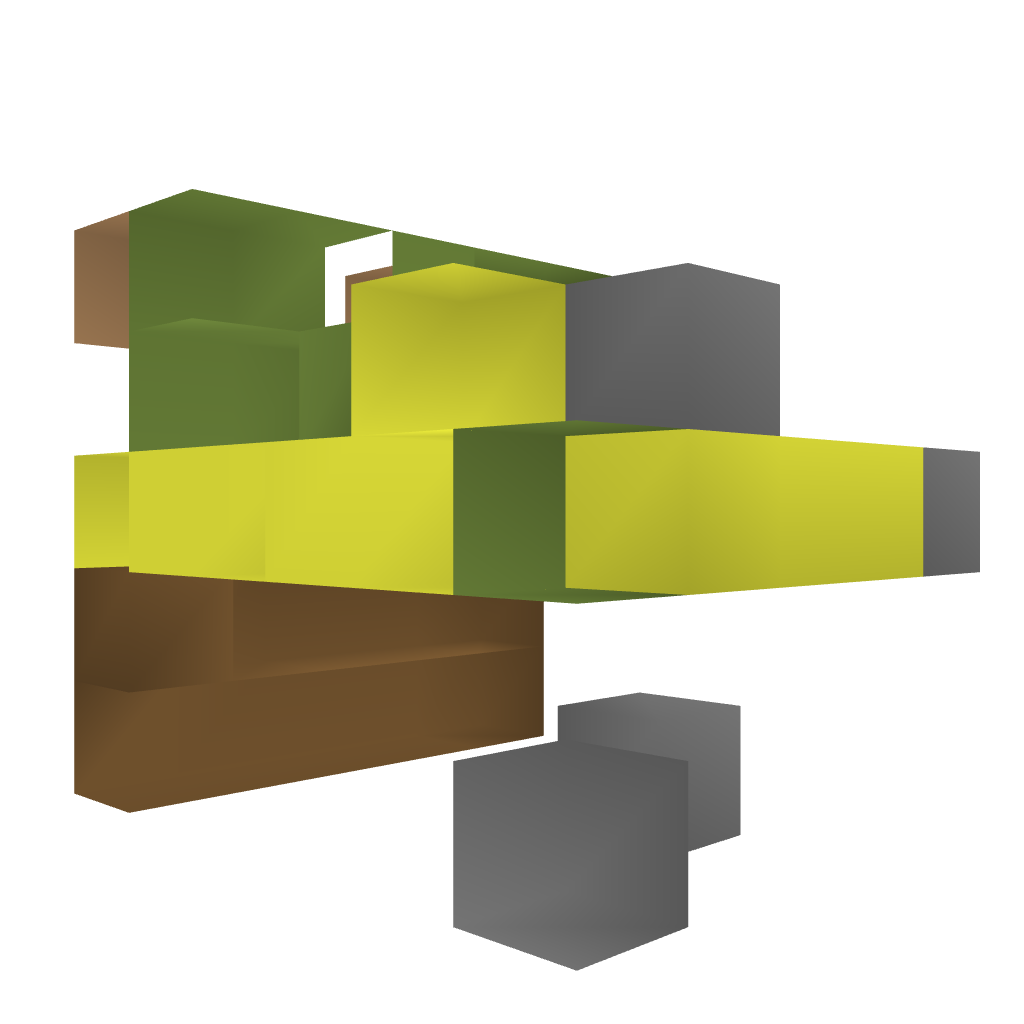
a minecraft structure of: Minecart Dispensing System bad low quality